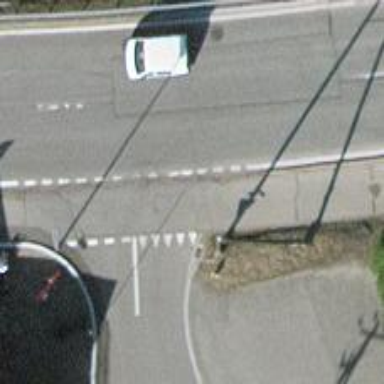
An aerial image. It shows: Guyed pole used for power distribution.